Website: macys
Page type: billing-address
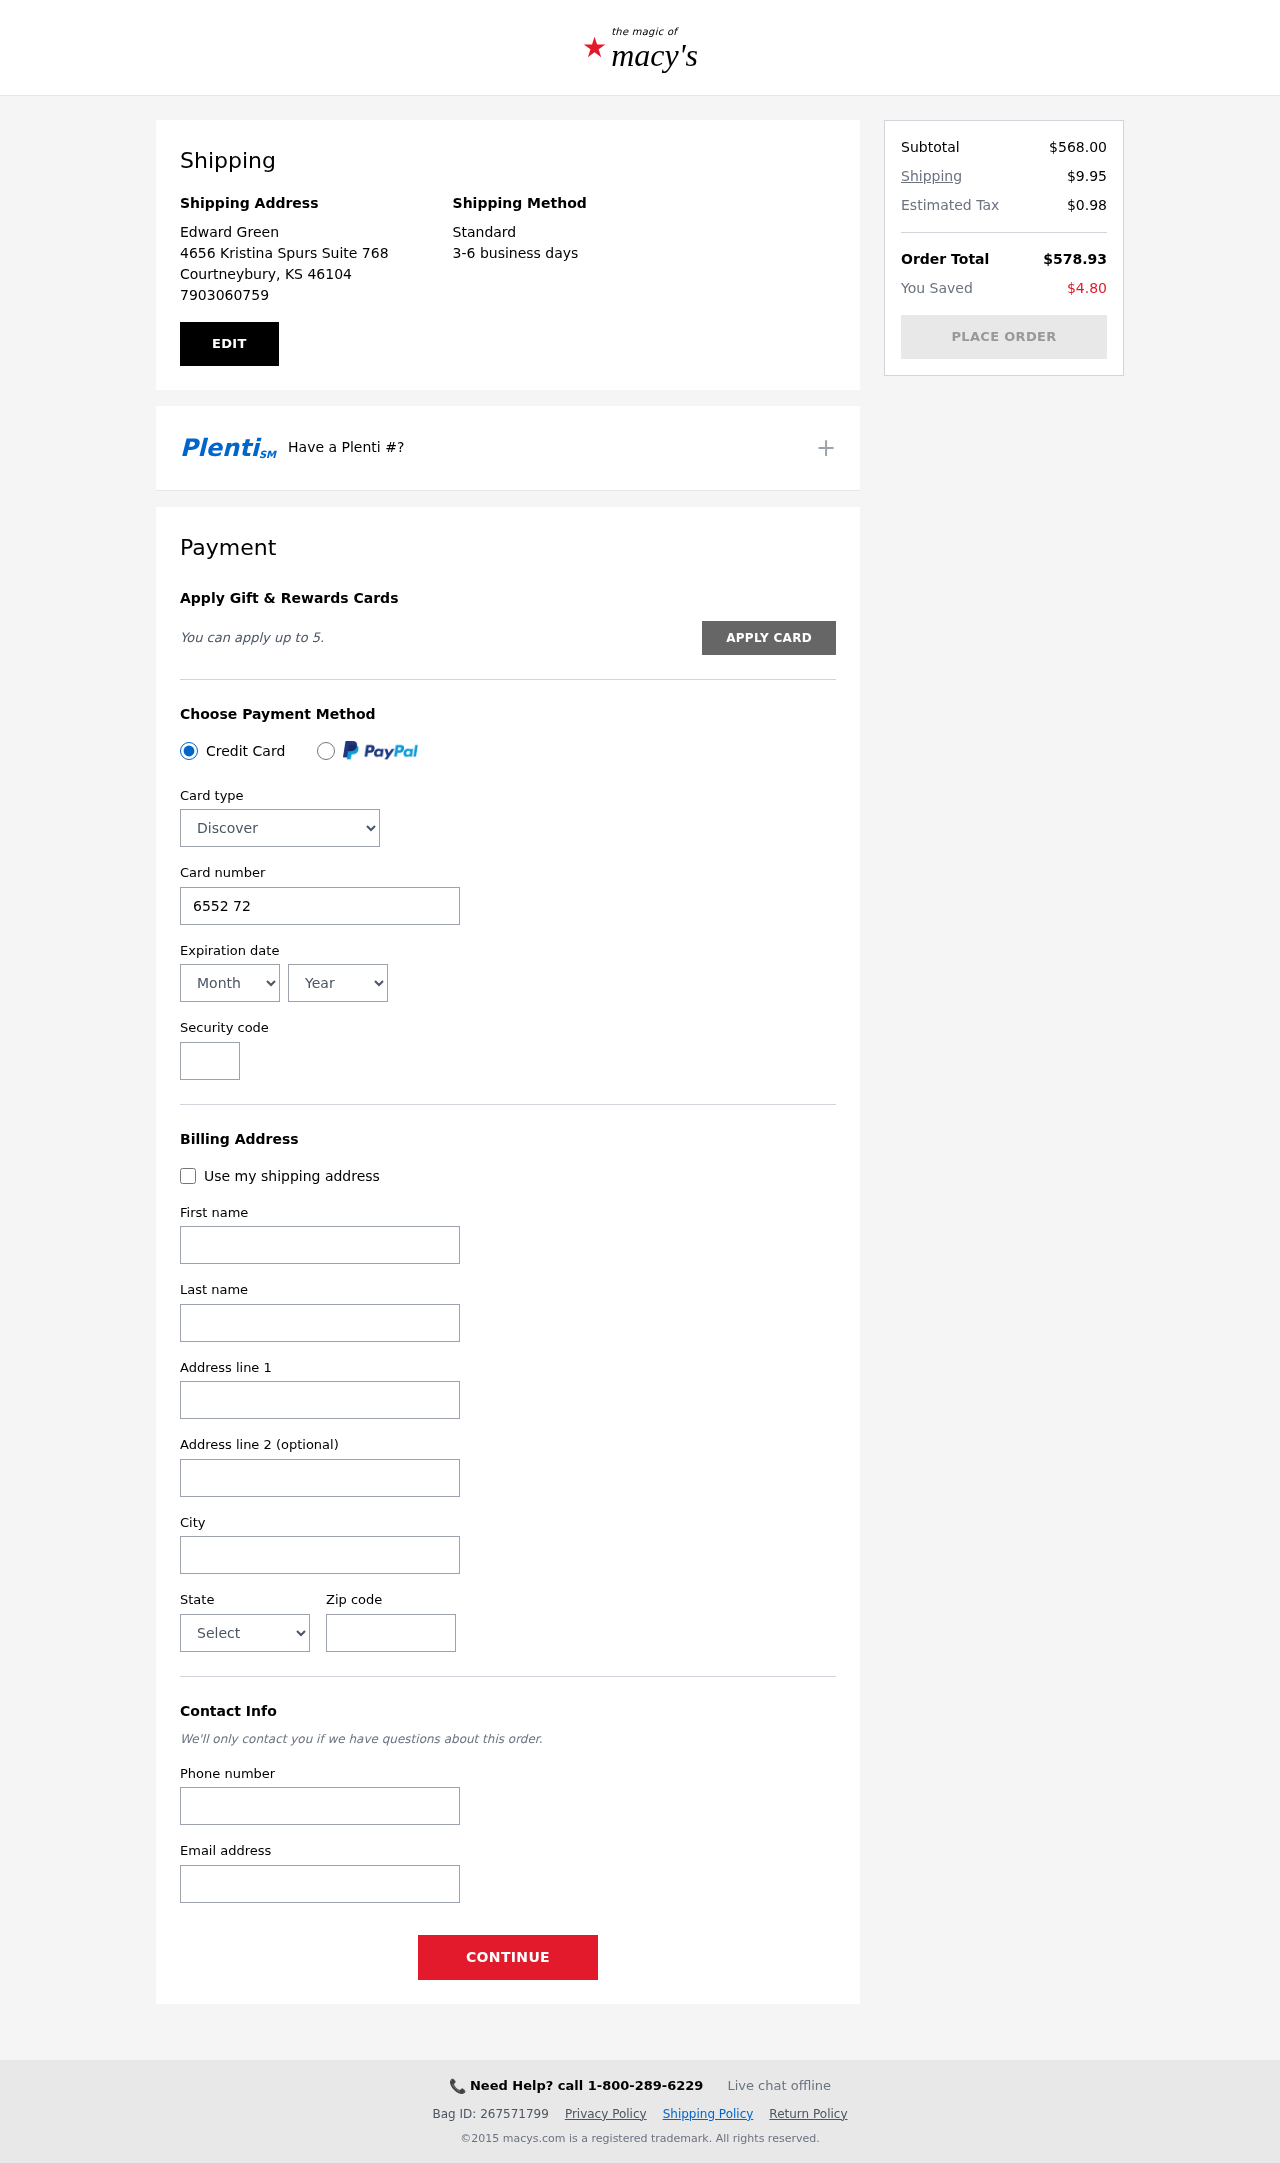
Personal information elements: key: PII_CARD_CVV
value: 496
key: PII_CARD_EXPIRY_MONTH
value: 03
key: PII_CARD_EXPIRY_YEAR
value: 29
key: PII_CARD_NUMBER
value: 6552 7241 1862 4323
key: PII_CARD_TYPE
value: Discover
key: PII_CITY
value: Courtneybury
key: PII_CITY_STATE_ZIP
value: Courtneybury, KS 46104
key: PII_EMAIL
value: edward.green@yahoo.com
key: PII_FIRSTNAME
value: Edward
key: PII_FULLNAME
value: Edward Green
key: PII_LASTNAME
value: Green
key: PII_PHONE
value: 7903060759
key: PII_POSTCODE
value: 46104
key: PII_STATE
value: Kansas
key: PII_STREET
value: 4656 Kristina Spurs Suite 768
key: PII_STREET2
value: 0992 Huff Squares
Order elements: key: ORDER_SUBTOTAL
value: $568.00
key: ORDER_SHIPPING_COST
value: $9.95
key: ORDER_TAX
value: $0.98
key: ORDER_TOTAL
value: $578.93
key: ORDER_SAVINGS
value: $4.80